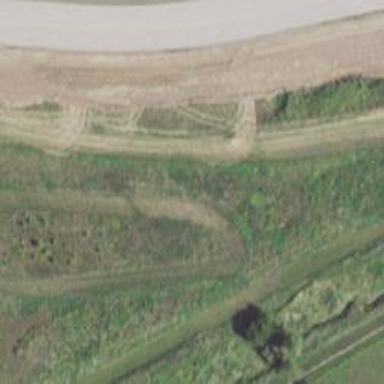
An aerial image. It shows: Footway suitable for cross country athletics.